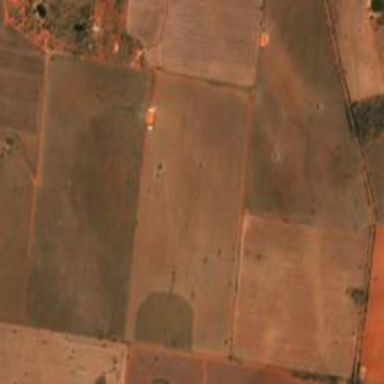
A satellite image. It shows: Farmland used to cultivate crops.